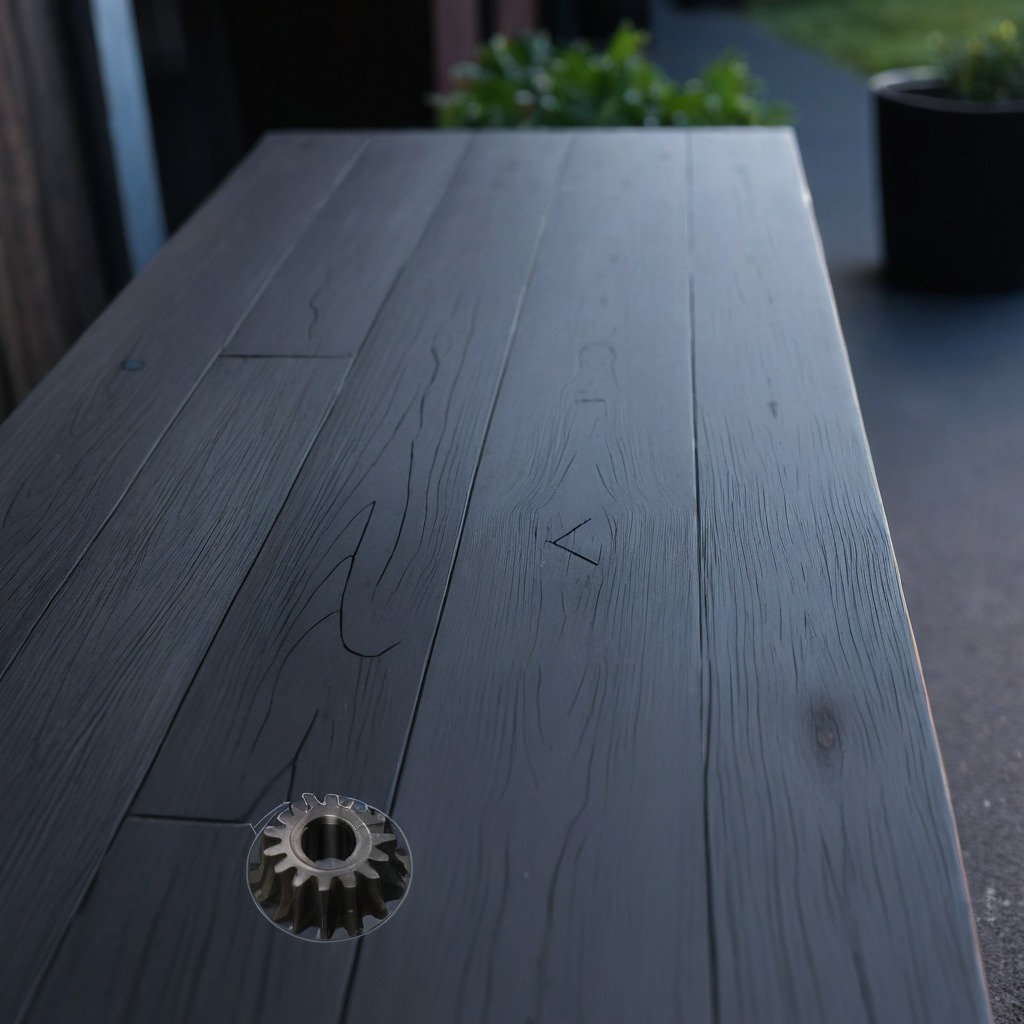
A steel gear with teeth is lying on the old table in a small garage at twilight.